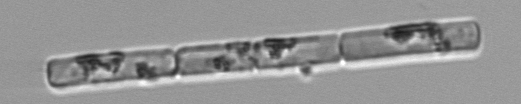
Label: Guinardia_delicatula